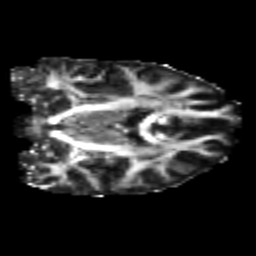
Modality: FA
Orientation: coronal
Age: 25
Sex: male
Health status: healthy
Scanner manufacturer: philips
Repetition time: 7.477 s
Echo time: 0.08753 s